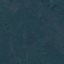
Land use / land cover: Forest